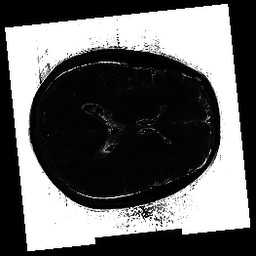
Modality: T2map
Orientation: axial
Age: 42
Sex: male
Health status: ill